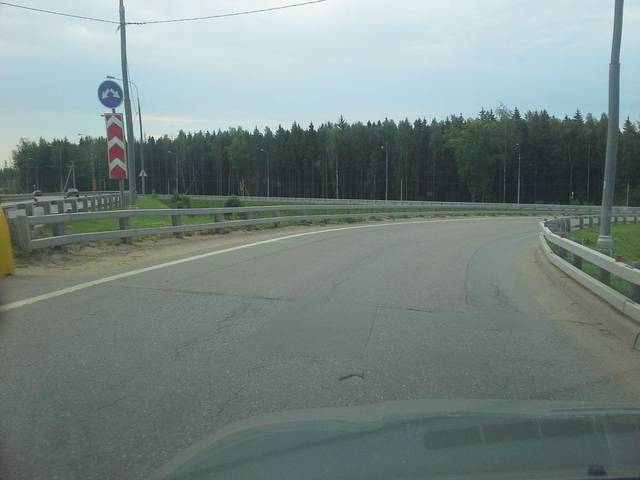
Region: Russia
Coordinates: 55.556, 37.152